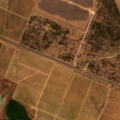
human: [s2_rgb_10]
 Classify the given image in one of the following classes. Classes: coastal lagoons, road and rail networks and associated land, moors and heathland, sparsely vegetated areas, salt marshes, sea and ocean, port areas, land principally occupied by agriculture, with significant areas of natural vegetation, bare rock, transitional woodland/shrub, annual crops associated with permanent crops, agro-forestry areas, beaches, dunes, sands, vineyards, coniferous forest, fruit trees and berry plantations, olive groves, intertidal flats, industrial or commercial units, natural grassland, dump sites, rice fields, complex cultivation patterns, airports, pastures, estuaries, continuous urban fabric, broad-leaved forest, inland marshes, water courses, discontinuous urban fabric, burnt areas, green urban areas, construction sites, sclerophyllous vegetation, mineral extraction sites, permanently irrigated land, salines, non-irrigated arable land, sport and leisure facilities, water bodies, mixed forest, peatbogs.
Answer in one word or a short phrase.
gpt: industrial or commercial units, non-irrigated arable land, vineyards, broad-leaved forest